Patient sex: M
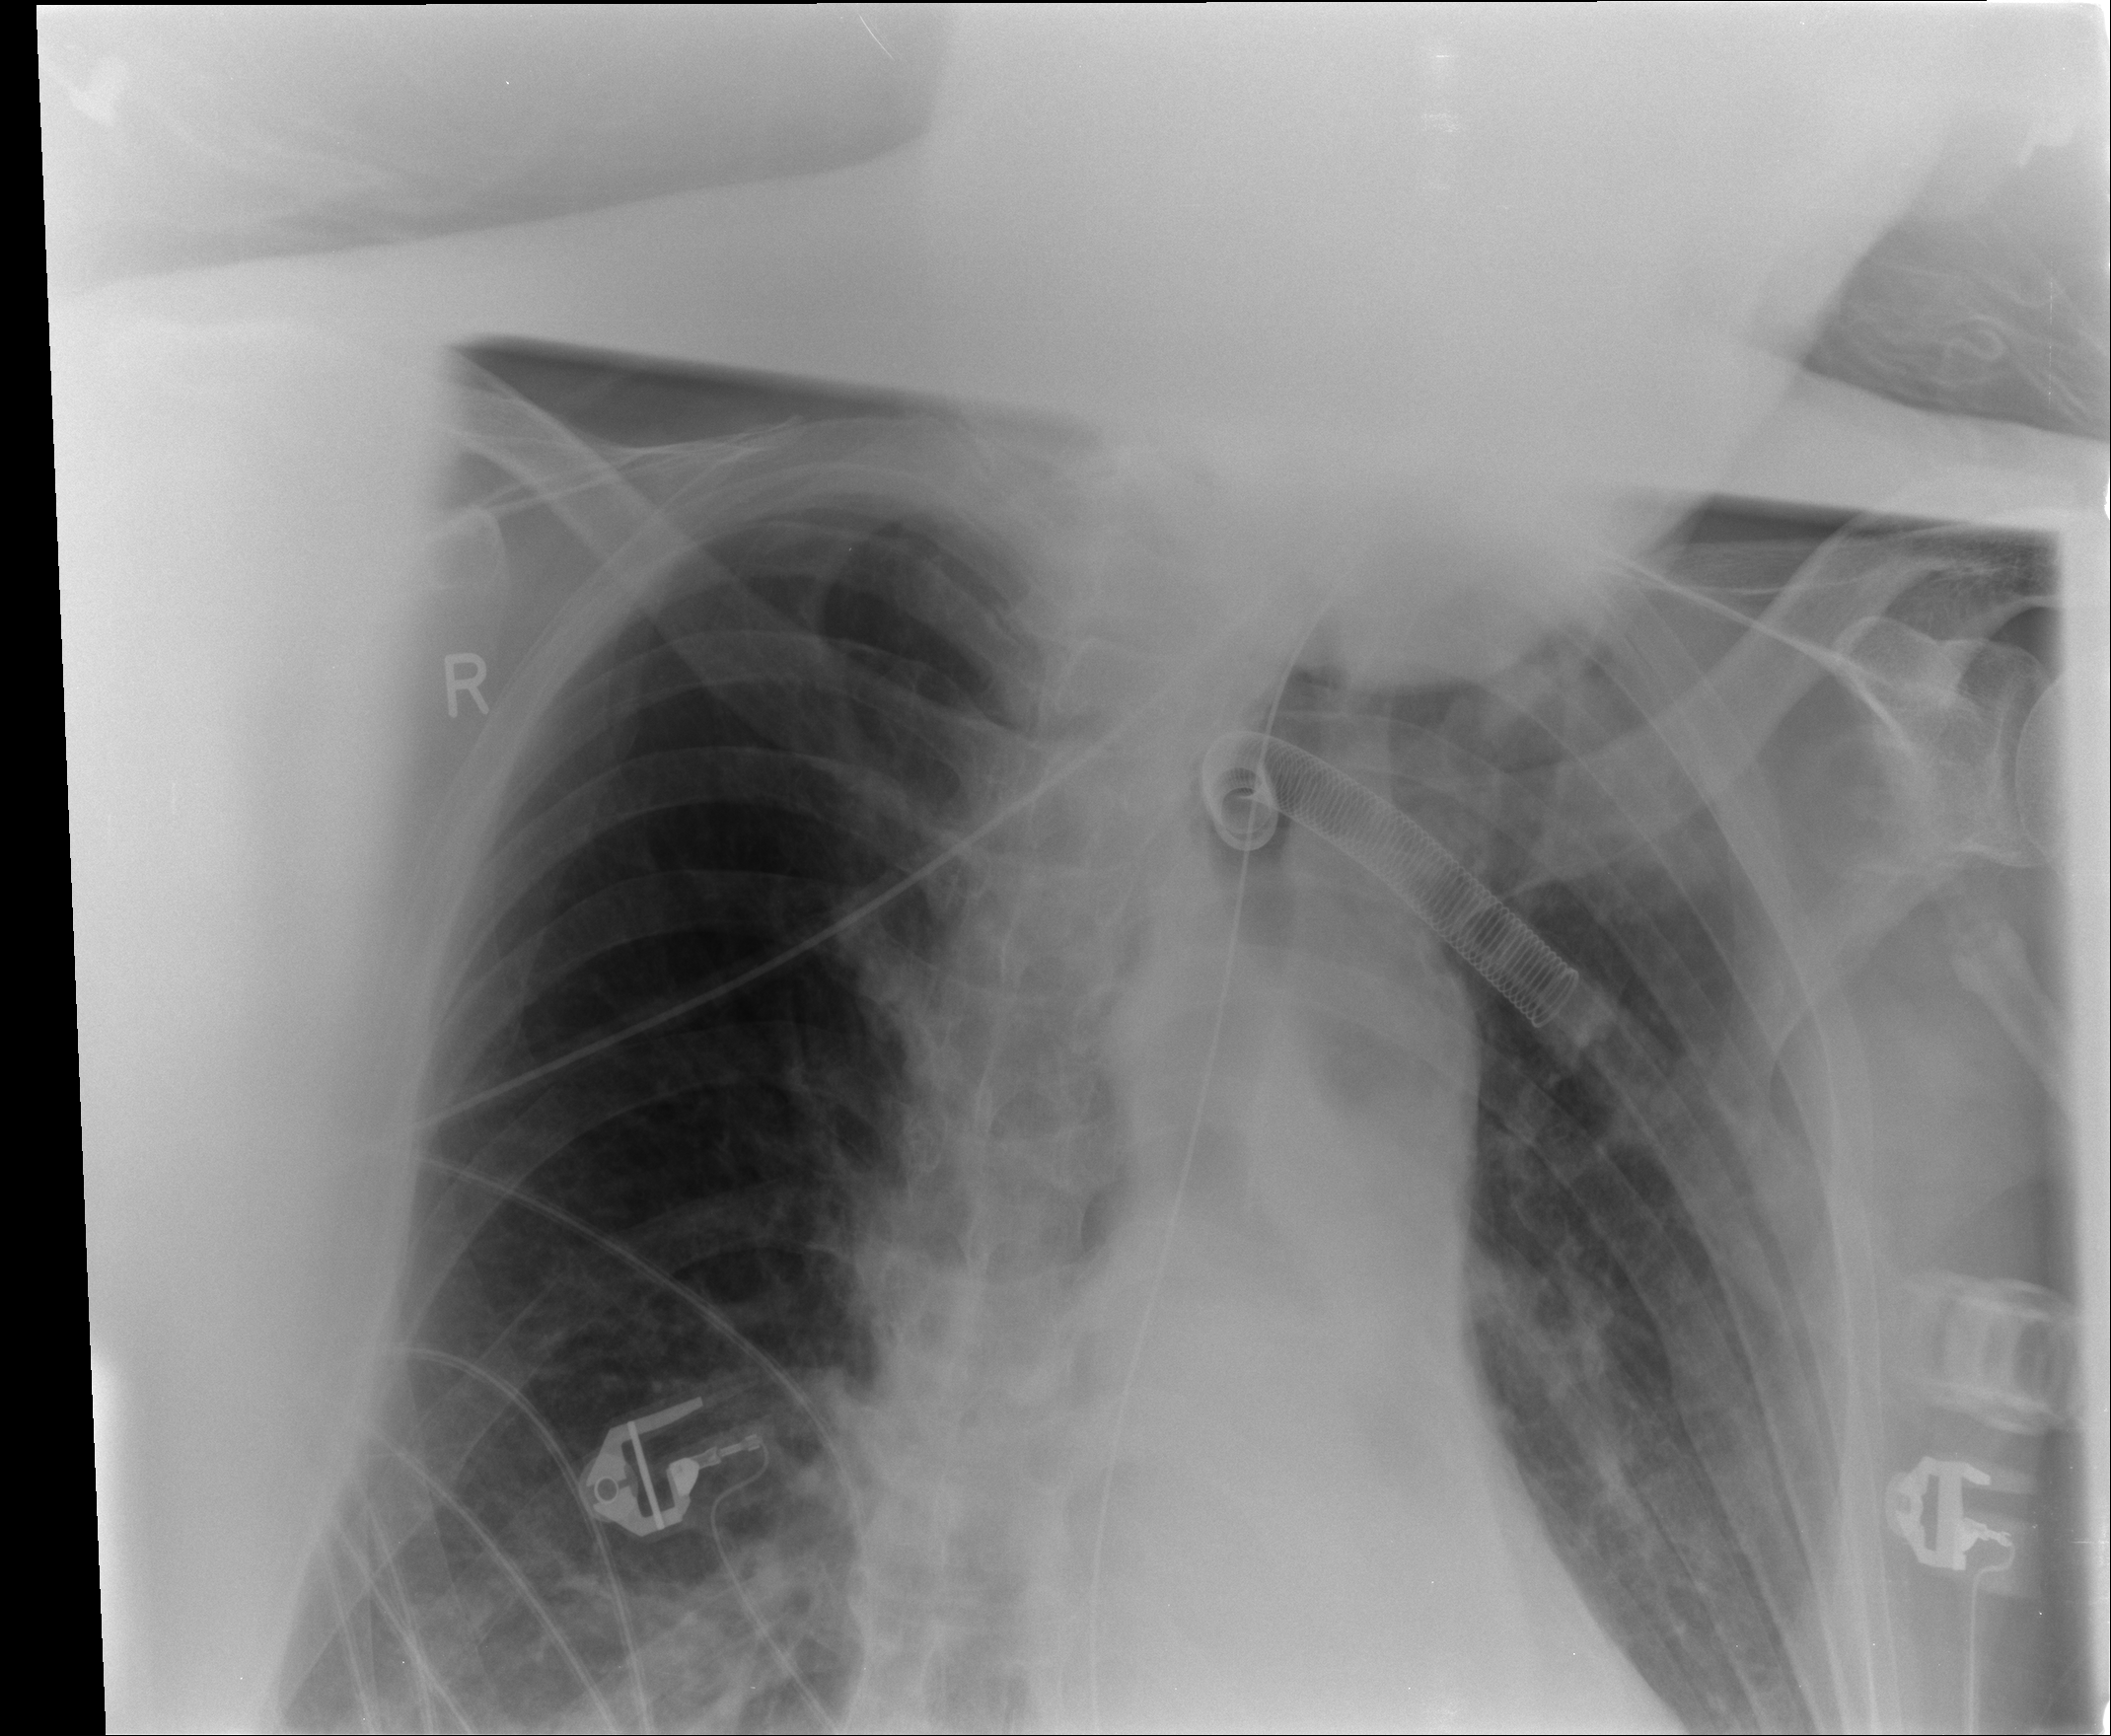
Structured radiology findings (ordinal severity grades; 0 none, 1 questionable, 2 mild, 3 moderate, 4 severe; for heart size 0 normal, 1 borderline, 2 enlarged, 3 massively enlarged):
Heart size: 0
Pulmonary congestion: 0
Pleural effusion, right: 0
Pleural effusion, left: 0
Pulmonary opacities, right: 0
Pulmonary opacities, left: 0
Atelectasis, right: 2
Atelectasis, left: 1